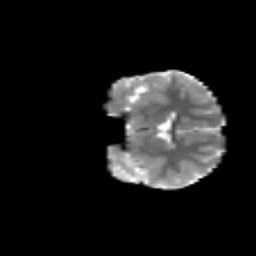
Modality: T2w
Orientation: coronal
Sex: female
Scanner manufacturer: siemens
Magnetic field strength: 3 T
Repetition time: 5 s
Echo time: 0.071 s